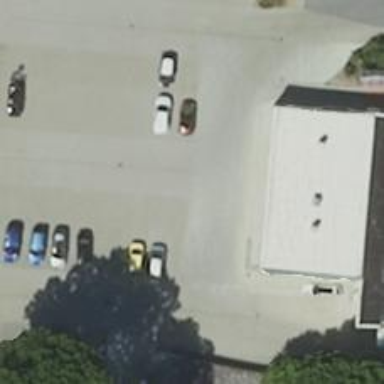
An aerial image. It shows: Parking aisle designated as service road.